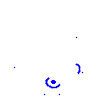
Particle: pion